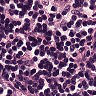
Metastatic tissue present: no